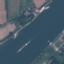
Land use / land cover: River